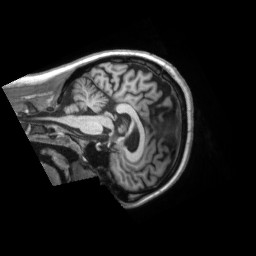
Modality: T1w
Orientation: sagittal
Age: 29
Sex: male
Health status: ill
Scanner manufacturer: siemens
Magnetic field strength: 3 T
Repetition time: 2.2 s
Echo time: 0.00157 s